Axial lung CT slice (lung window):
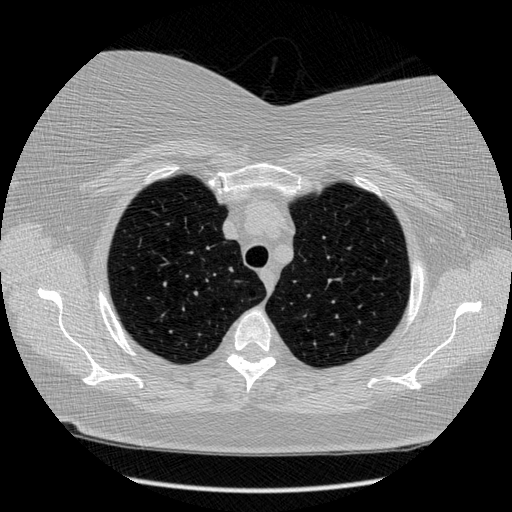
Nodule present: no